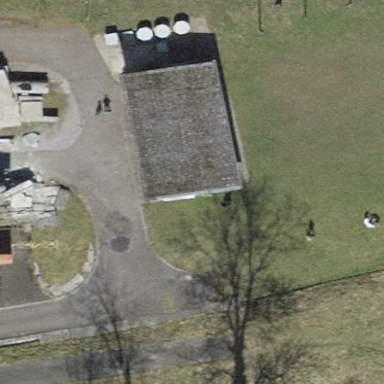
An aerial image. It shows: Shed.